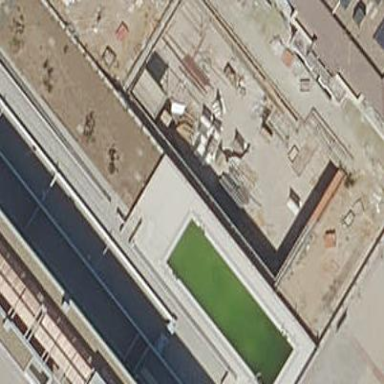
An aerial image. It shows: Swimming pool located in leisure land.